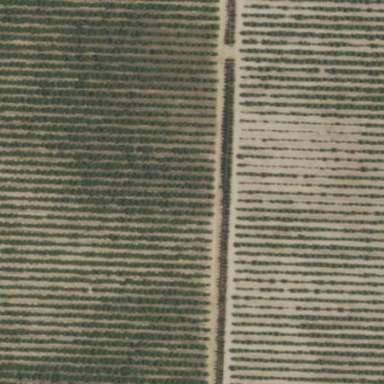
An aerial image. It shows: Orchard.